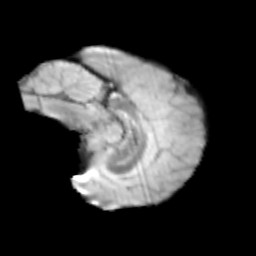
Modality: T2w
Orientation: sagittal
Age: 12
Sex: male
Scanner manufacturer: siemens
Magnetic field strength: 3 T
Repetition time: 3.8 s
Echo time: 0.07 s